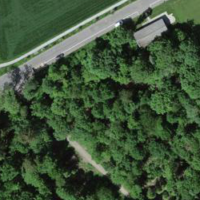
EUNIS habitat code: 55
Species observed at this site:
Lonicera acuminata